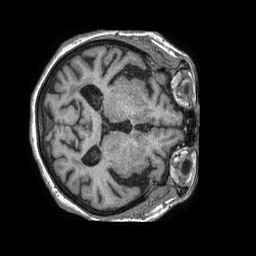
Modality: T1w
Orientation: axial
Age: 84
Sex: female
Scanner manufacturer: philips
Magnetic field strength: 1.5 T
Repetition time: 0.007528 s
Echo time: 0.003416 s